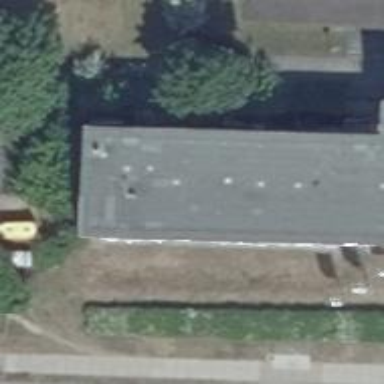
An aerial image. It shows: School.